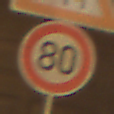
Verkehrszeichen: Geschwindigkeit80
Zusatzzeichen oben: KinderLinks
Umgebung: Outdoor, Urban
Tageszeit: Night
Wetter: Clear
Licht: Artificial
Jahreszeit: NotSpecified
Kontrast: HighContrast